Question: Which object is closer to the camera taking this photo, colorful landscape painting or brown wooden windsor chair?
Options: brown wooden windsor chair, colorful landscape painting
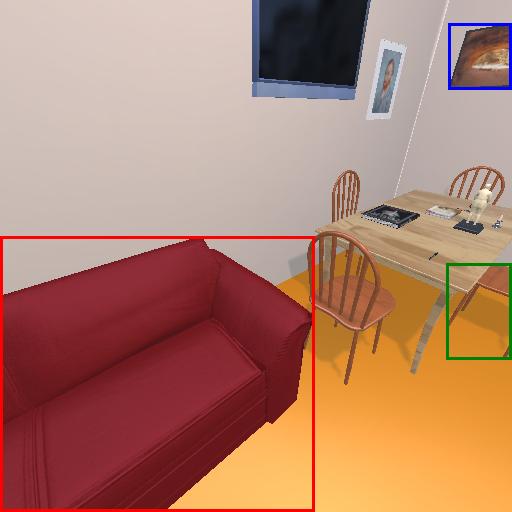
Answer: brown wooden windsor chair